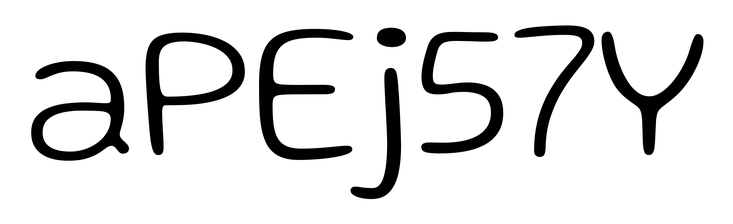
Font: Gluten_ExtraLight